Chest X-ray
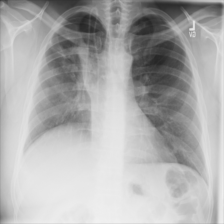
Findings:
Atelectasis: positive
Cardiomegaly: negative
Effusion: negative
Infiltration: negative
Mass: positive
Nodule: negative
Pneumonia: negative
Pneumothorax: negative
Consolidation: negative
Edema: negative
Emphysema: negative
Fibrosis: negative
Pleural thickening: negative
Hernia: negative